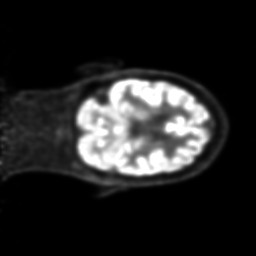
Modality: PET
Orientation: coronal
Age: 45
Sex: male
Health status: ill